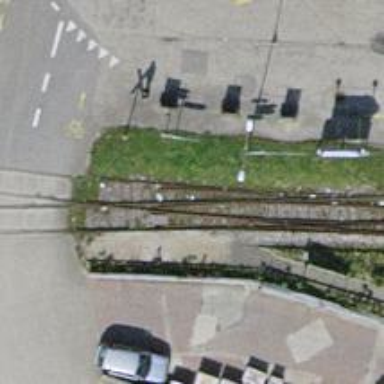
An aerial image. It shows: Single-track railway spur.